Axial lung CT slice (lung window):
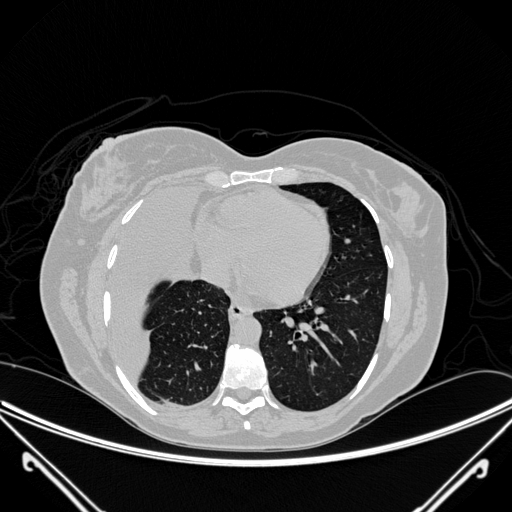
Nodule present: no